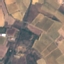
Land use / land cover class: PermanentCrop